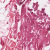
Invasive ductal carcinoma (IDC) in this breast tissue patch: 0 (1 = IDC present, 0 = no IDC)